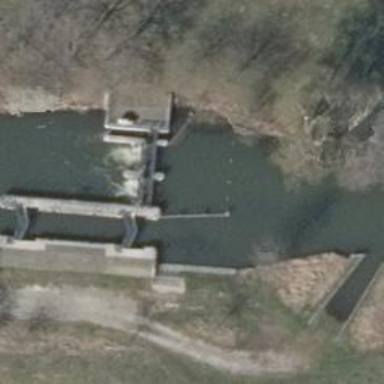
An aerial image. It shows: Weir in waterway.